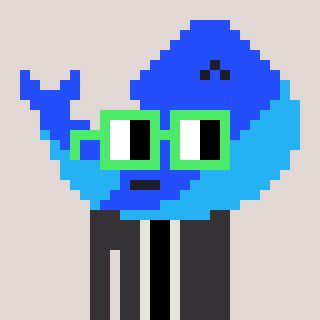
a pixel art character with square light green glasses, a whale-shaped head and a grayscale-colored body on a warm background